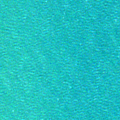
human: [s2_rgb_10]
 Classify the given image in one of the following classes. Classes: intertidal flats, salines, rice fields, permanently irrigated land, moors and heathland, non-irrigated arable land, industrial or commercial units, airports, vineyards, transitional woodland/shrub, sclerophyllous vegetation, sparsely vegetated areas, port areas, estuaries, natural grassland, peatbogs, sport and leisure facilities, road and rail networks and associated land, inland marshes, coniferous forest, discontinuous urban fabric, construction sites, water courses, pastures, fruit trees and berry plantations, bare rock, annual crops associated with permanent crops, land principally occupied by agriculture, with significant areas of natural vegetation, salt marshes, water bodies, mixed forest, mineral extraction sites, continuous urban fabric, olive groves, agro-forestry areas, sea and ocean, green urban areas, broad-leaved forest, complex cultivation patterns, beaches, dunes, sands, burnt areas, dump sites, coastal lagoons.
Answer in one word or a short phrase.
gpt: sea and ocean